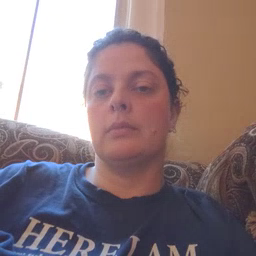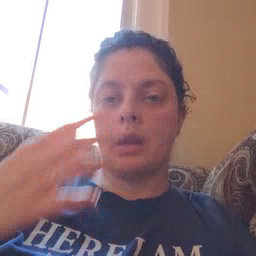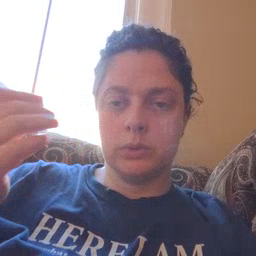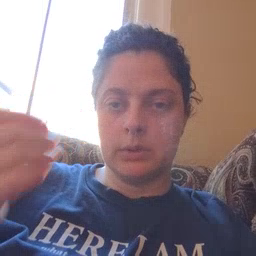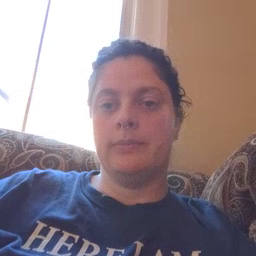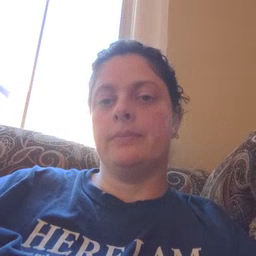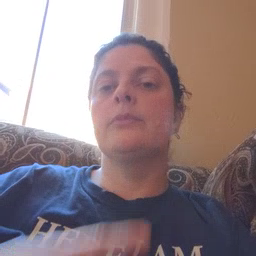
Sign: outside